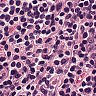
Metastatic tissue present: no